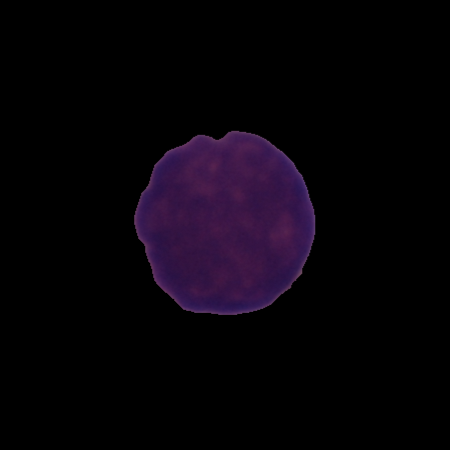
Label: cancer